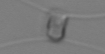
Label: Chaetoceros_tenuissimus